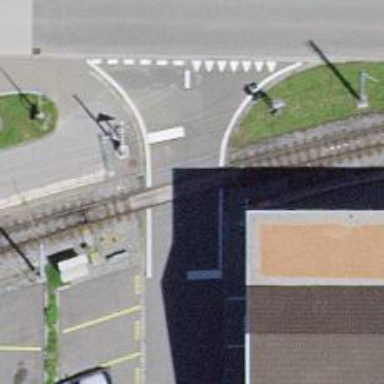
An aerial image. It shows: Full barrier level crossing on railway.